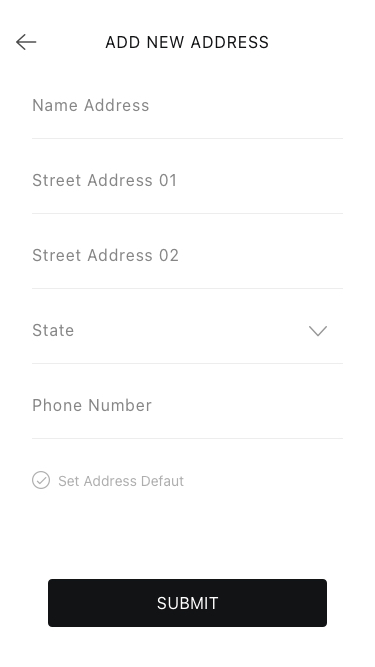
Text in this UI design:
Add New address
Name Address
Street Address 01
Street Address 02
Phone Number
Set Address Defaut
State
Submit